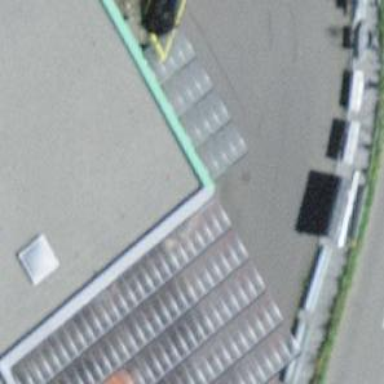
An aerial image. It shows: View of roof of building.